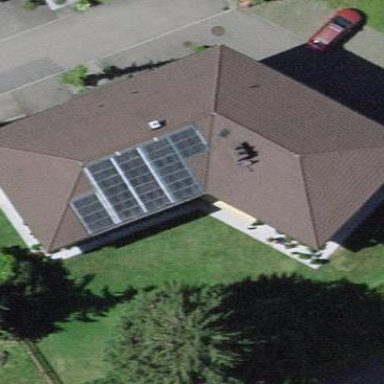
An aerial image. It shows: Solar power generator using photovoltaic method with solar photovoltaic panel types.